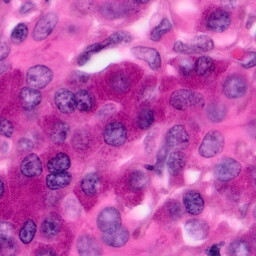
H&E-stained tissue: Pancreatic